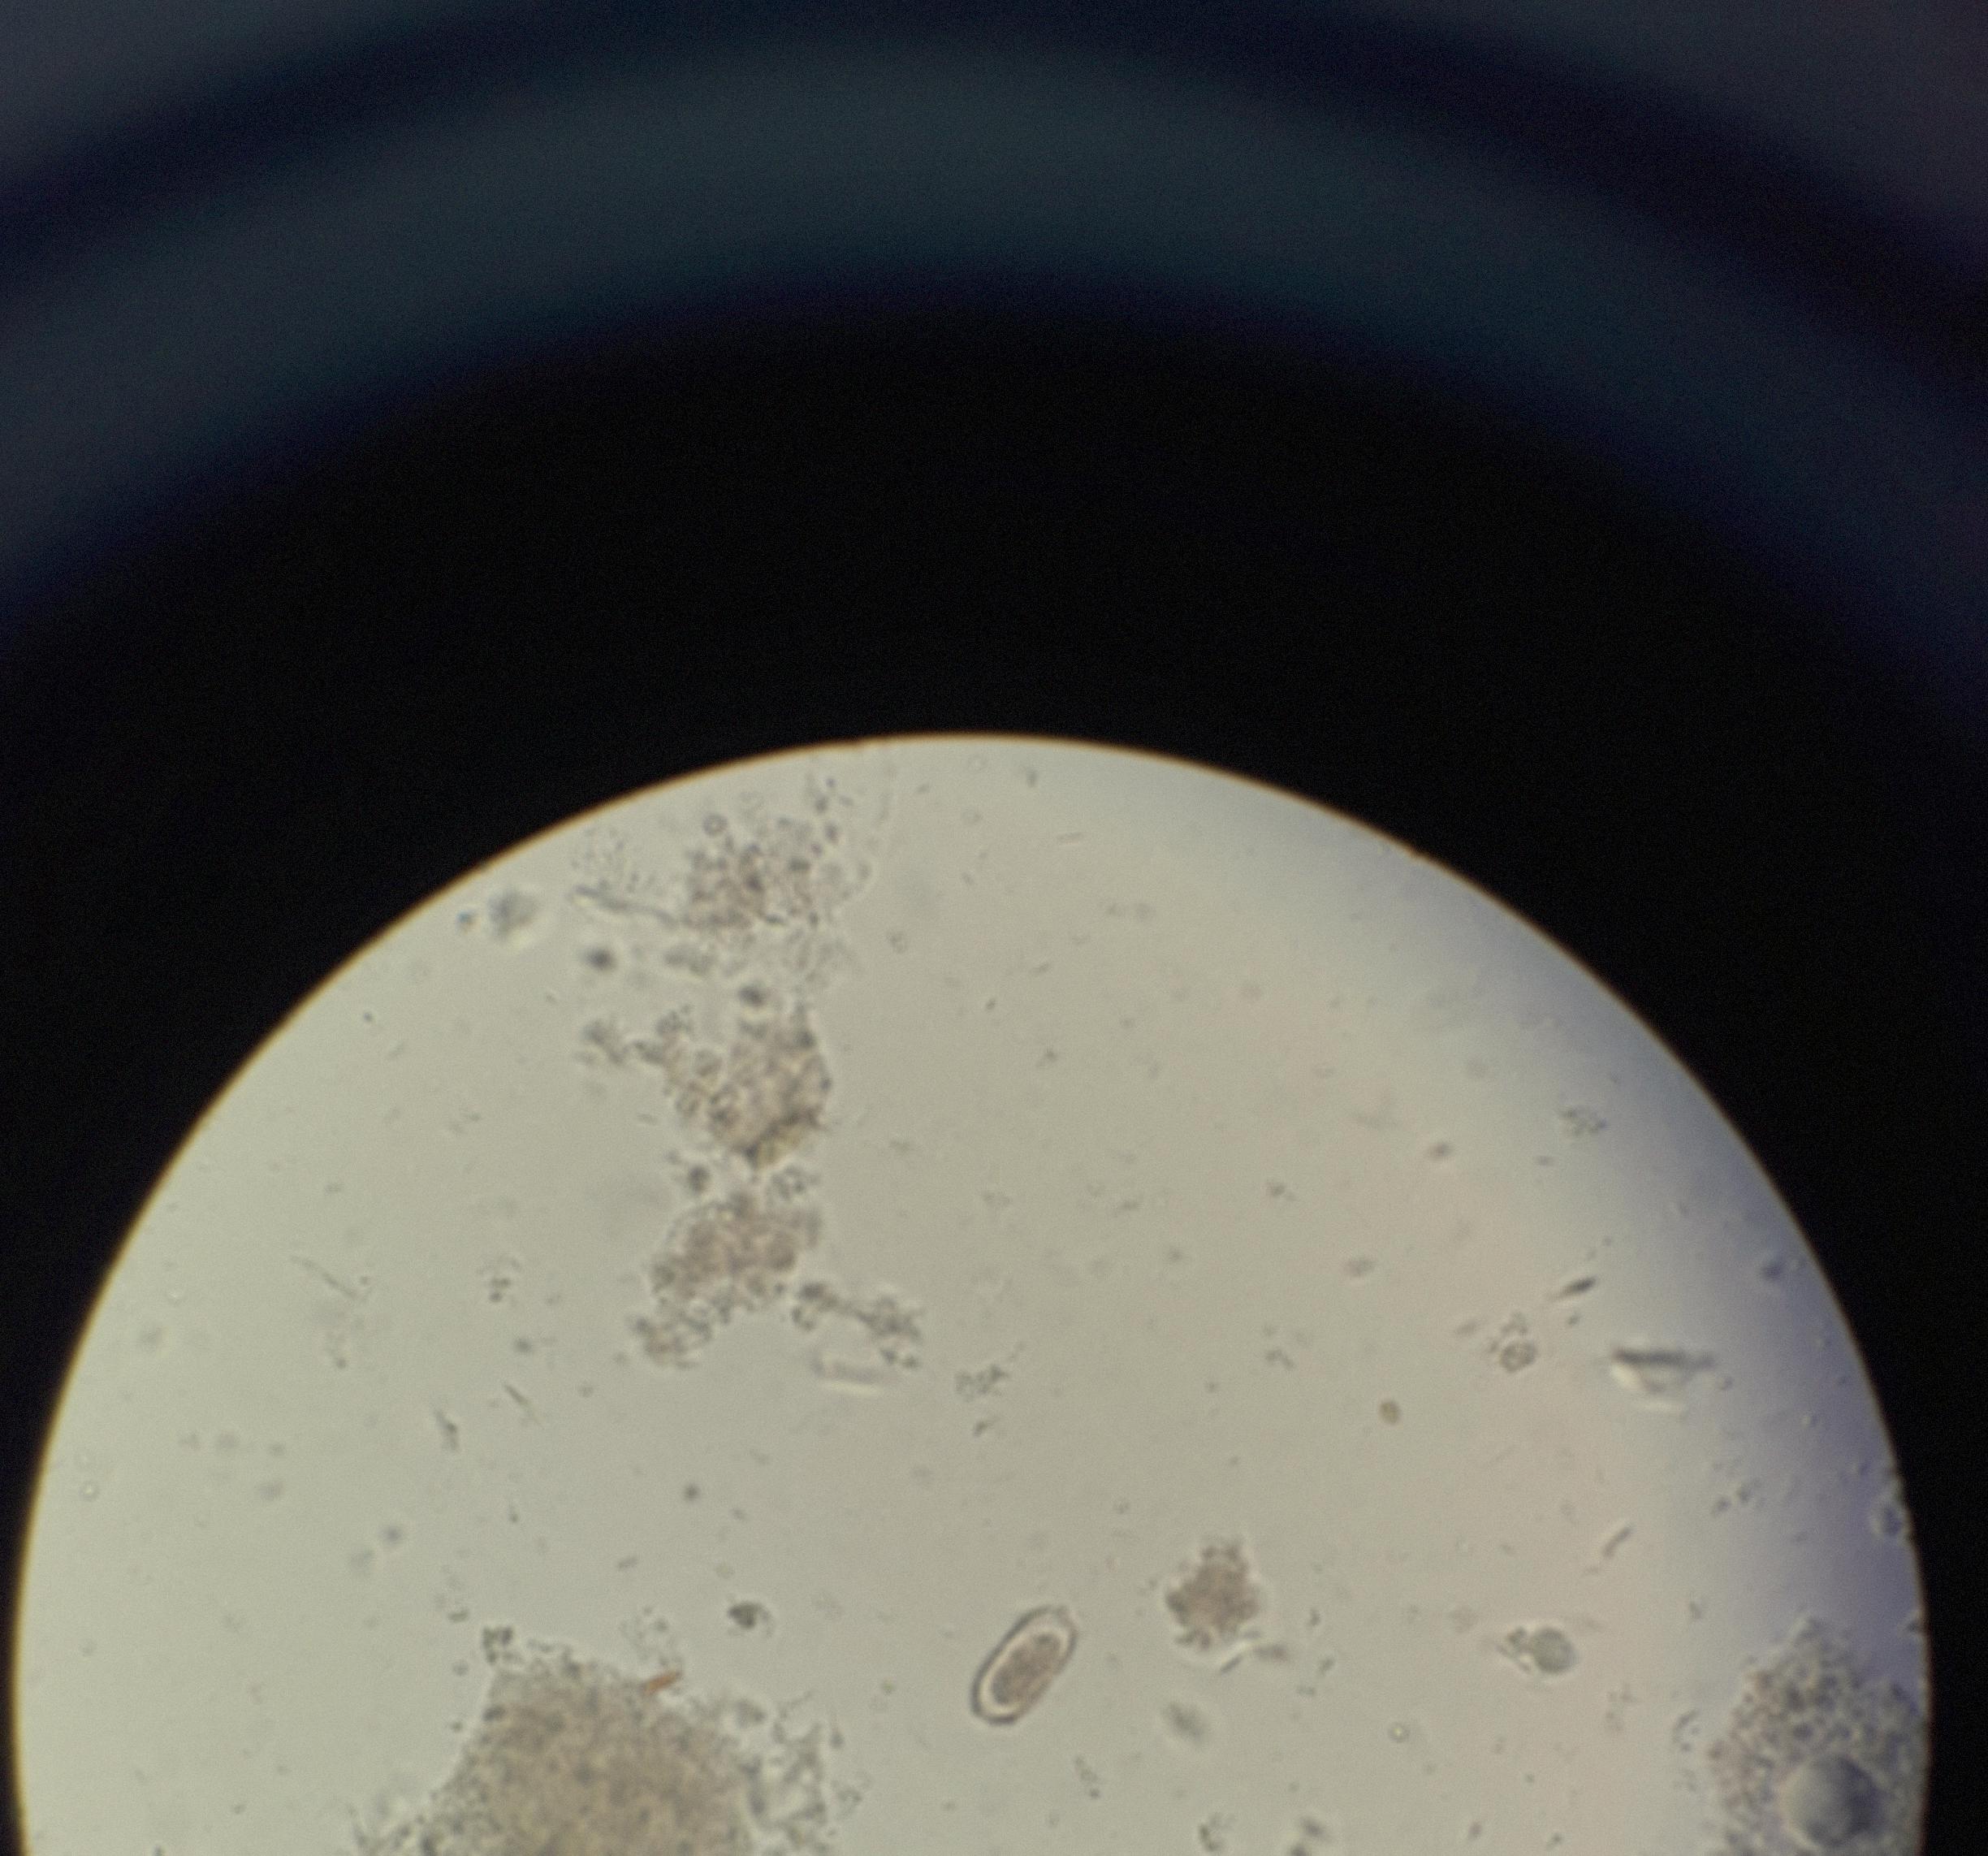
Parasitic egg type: Capillaria philippinensis